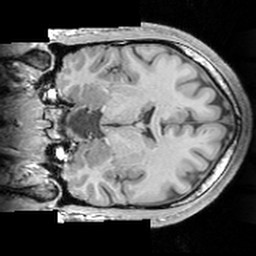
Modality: T1w
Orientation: coronal
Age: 33
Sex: male
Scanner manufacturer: siemens
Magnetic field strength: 3 T
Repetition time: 1.63 s
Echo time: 0.00311 s